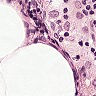
Metastatic tissue present: no